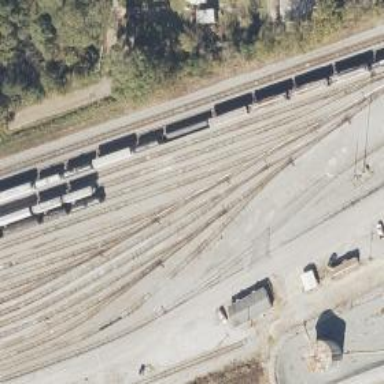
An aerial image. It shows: Railway yard.